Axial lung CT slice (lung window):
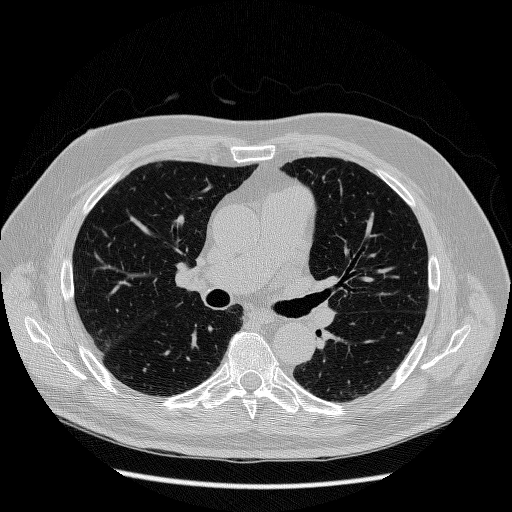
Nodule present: no